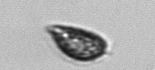
Label: Prorocentrum_triestinum